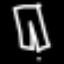
Label: pants